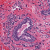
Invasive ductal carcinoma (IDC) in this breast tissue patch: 1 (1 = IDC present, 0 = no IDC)